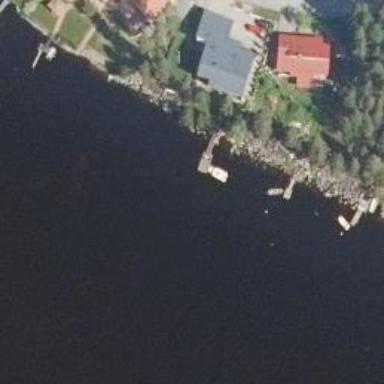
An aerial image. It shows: Man-made pier.